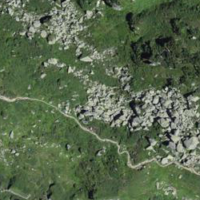
EUNIS habitat code: 26
Species observed at this site:
Rhododendron ferrugineum